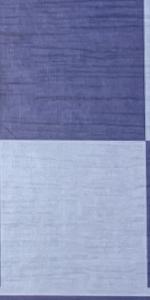
Label: Empty